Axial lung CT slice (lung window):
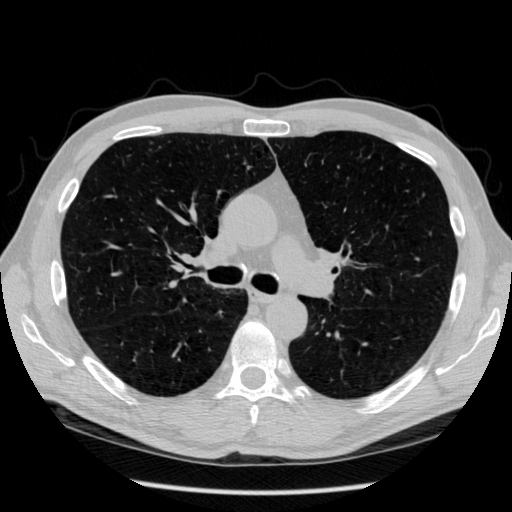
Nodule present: no